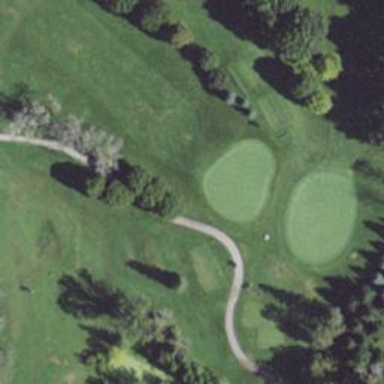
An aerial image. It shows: View of golf hole.